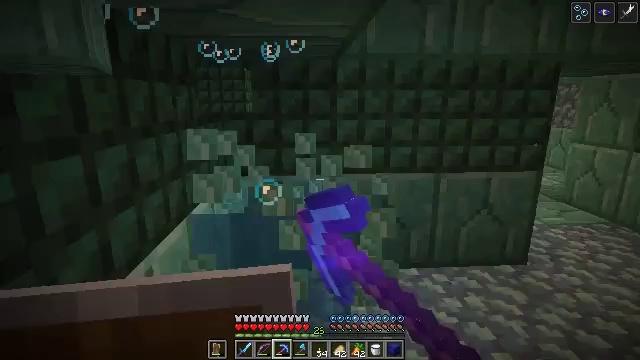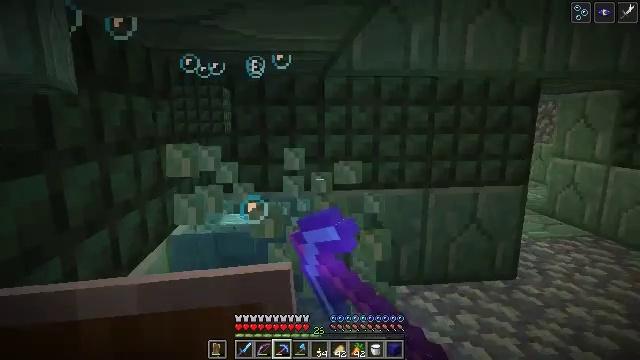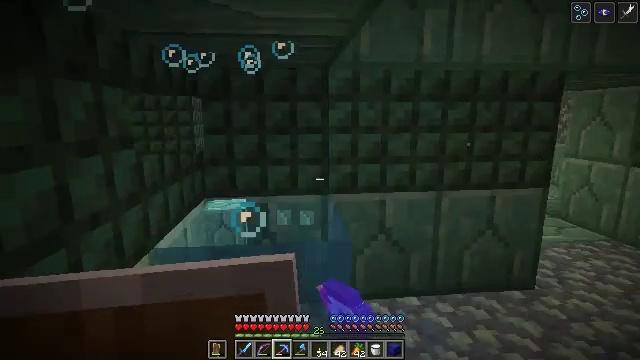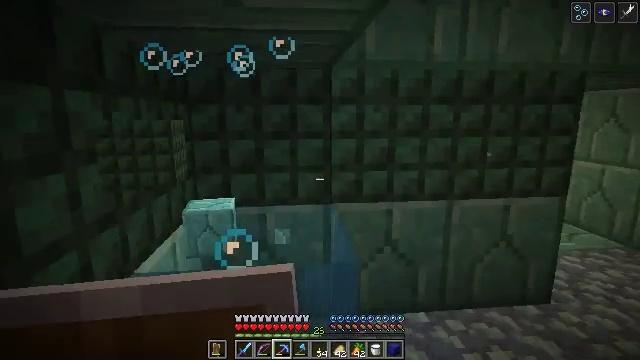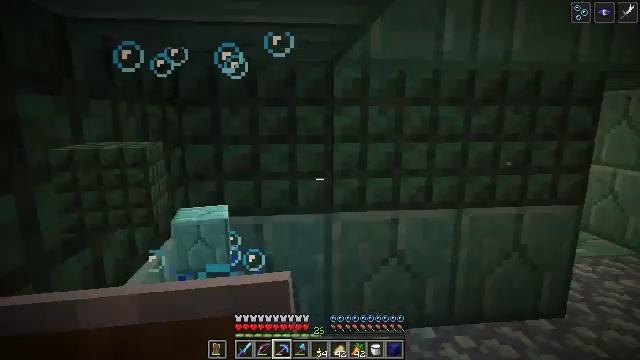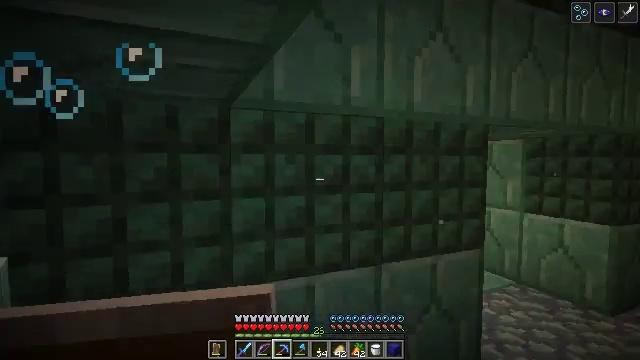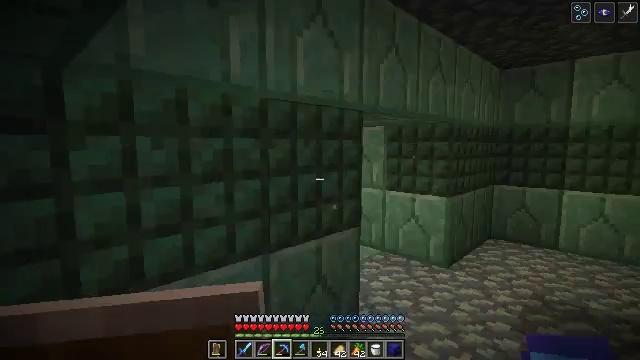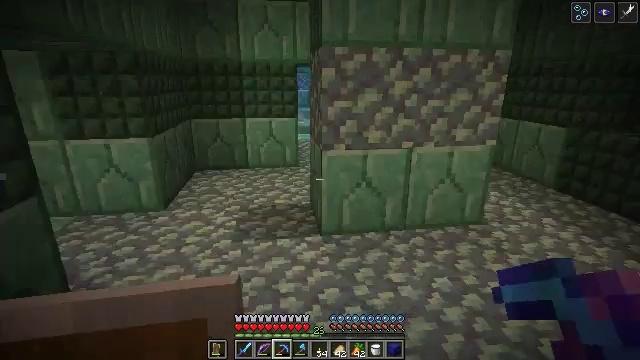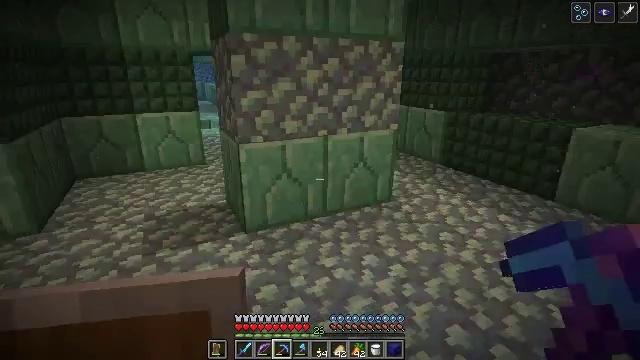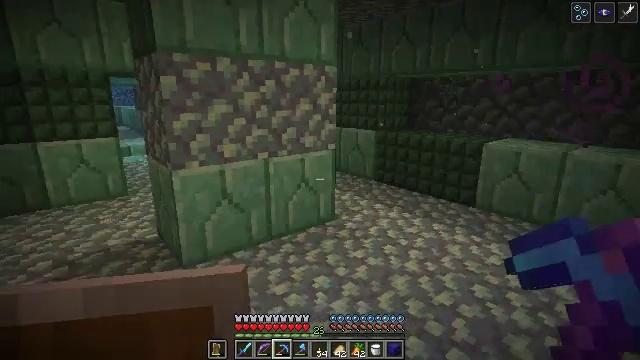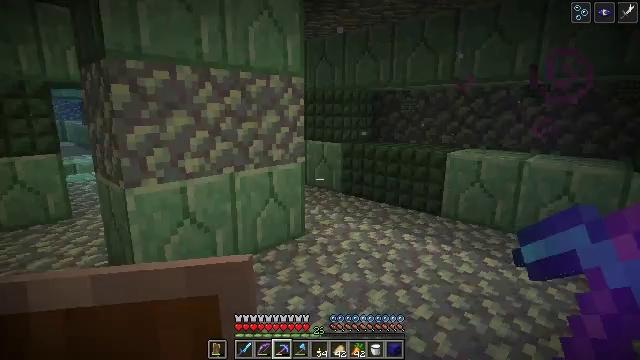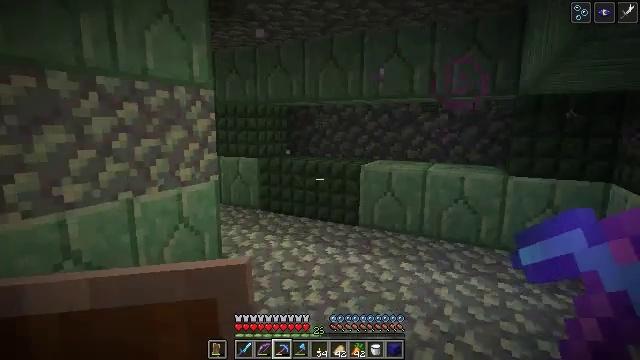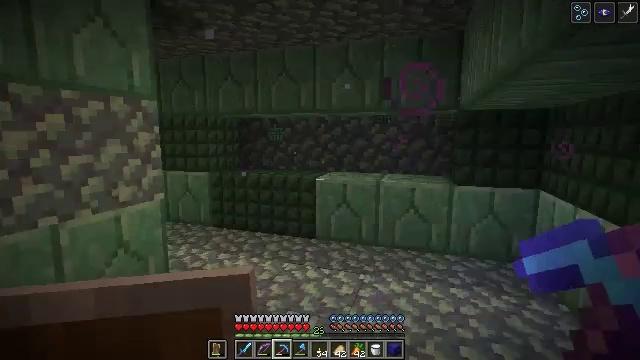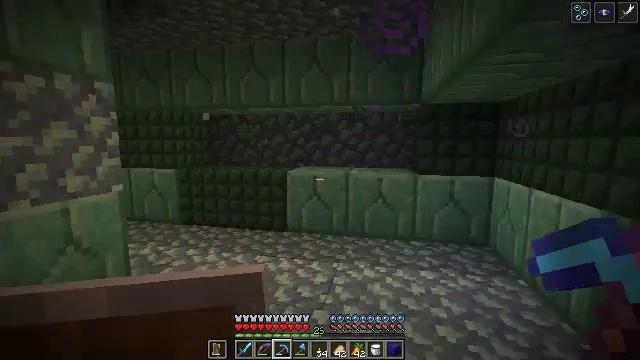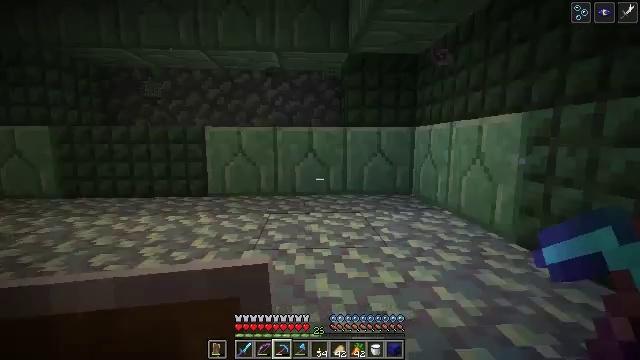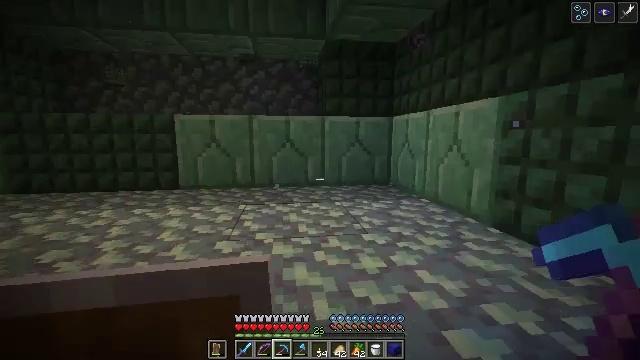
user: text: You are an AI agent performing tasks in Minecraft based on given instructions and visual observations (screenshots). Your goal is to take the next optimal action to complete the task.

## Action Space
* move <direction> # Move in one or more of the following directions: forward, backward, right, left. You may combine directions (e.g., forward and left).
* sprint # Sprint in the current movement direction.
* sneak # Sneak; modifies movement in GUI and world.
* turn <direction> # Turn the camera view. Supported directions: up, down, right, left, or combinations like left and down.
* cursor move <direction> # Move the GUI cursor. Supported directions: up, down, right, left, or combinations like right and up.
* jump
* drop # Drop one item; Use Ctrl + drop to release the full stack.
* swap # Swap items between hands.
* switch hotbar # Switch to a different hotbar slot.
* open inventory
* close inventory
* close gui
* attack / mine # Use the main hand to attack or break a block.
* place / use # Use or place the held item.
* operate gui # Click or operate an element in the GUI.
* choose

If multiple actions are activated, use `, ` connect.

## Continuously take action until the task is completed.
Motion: motion action
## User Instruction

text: Mine dark prismarine in an underwater monument.
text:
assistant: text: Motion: move forward, turn right and up
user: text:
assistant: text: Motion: move forward
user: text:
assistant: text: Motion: move forward
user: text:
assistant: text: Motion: move forward
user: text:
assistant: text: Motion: move forward, turn right and up
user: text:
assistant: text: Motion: move forward and move left, turn right and down
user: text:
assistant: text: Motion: move forward and move left, turn right and down
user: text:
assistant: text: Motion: move forward and move left, turn right and down
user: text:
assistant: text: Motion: move forward, turn right and up
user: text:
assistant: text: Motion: move forward, turn right and up
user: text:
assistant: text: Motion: move forward, sprint, turn right and up
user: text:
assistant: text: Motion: move forward, sprint, turn right and up
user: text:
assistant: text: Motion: move forward, turn right
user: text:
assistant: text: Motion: move forward, turn right
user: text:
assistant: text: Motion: move forward and move right, turn right
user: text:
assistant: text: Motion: move forward and move right, turn right
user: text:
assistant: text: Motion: move forward and move right, turn right and up
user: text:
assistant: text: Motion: move forward and move right, turn left and up
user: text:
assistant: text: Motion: move forward, turn left and up
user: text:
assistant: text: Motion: move forward
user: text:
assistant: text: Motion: move forward, jump
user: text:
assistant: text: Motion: move forward, jump
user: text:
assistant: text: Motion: move forward, turn left, jump
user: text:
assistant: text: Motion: move forward, turn left and up, jump
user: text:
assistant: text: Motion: move forward, turn left and up
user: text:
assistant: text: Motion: move forward
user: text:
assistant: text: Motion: attack / mine
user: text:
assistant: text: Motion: turn left, attack / mine
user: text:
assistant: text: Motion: attack / mine
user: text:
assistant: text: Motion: attack / mine